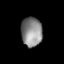
Tissue: lung
Cell type: Endothelial cells
Senescence score: 0.6392
Nuclear area (px): 602
Mean DAPI intensity: 137.148